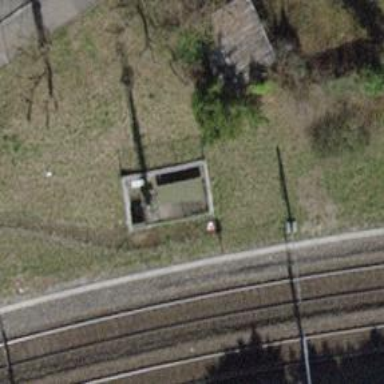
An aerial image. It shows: Mast tower used for communication.